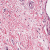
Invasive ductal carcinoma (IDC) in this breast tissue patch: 0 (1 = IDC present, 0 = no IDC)